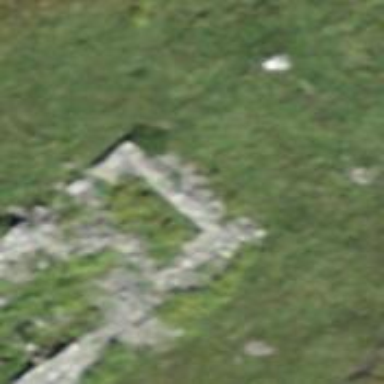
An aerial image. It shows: Wall made of dry stone.